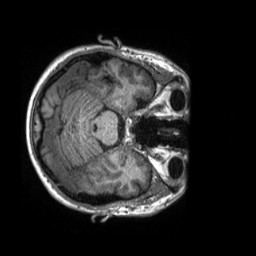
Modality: T1w
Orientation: axial
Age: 27
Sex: male
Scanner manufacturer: siemens
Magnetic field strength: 3 T
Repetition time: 2.3 s
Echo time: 0.00288 s